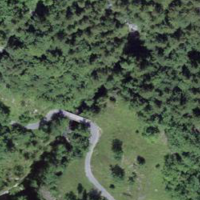
EUNIS habitat code: 23
Species observed at this site:
Anemone ranunculoides